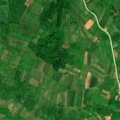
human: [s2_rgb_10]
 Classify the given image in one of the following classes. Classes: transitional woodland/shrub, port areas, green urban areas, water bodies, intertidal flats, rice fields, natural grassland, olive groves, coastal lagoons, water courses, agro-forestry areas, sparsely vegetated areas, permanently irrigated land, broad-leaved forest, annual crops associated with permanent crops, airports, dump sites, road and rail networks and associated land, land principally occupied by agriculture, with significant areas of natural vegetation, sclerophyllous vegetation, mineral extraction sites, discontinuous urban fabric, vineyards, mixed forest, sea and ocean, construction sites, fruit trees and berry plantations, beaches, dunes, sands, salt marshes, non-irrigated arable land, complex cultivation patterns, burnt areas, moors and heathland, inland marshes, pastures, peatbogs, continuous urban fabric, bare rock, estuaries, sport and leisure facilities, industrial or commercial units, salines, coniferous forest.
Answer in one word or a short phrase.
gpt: complex cultivation patterns, land principally occupied by agriculture, with significant areas of natural vegetation, broad-leaved forest